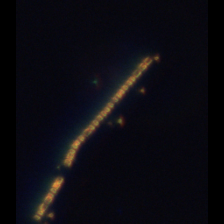
Taxon: Chaetoceros
Group: Diatoms